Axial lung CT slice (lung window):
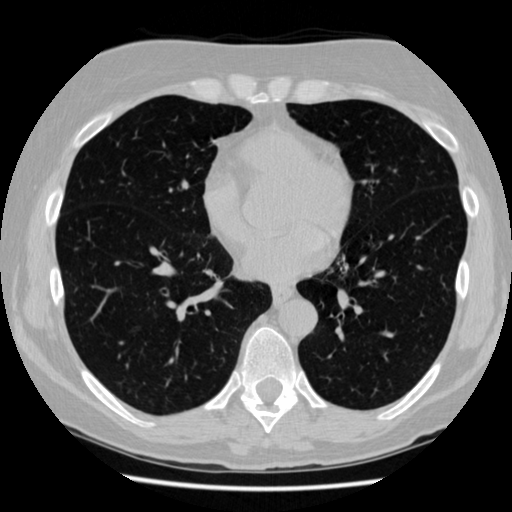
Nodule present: no